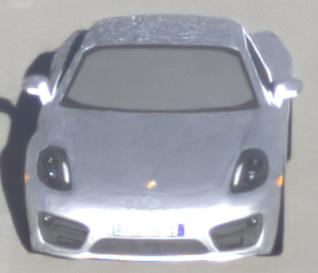
Make: Porsche
Model: Cayman
Detailed model: Cayman (981C)
Model produced from: 2013/03
Model produced until: 2014/04
Doors: 2
Color: white
Road condition: dry road
Daytime: sunrise or sunset
Contrast: medium contrast